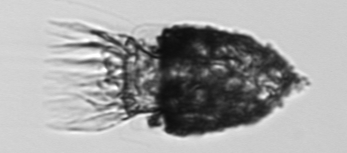
Label: Stenosemella_pacifica